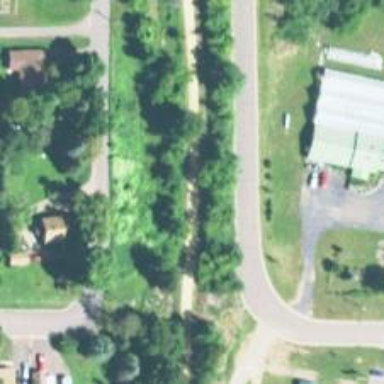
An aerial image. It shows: Abandoned railway alongside cycleway.